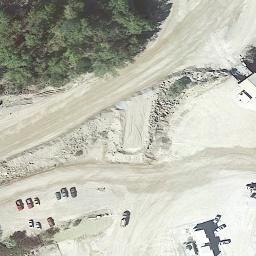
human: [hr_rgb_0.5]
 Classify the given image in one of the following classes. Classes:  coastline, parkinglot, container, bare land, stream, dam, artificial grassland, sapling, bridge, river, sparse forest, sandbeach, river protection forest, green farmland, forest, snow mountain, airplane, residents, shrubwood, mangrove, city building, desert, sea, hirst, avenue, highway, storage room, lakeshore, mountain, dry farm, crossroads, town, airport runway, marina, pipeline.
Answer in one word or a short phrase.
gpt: bare land